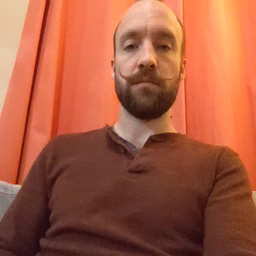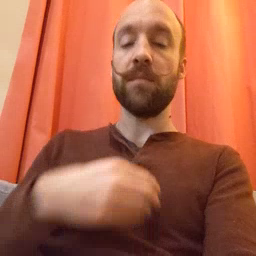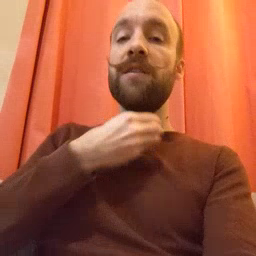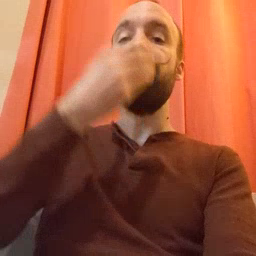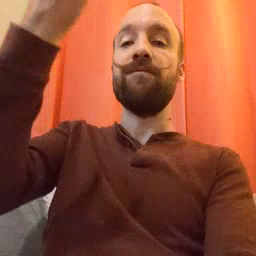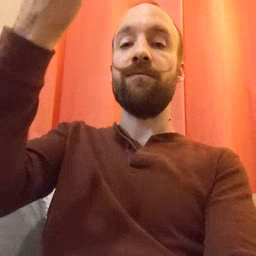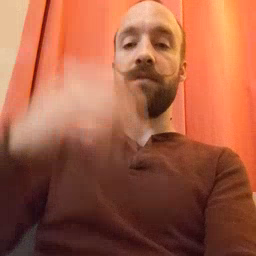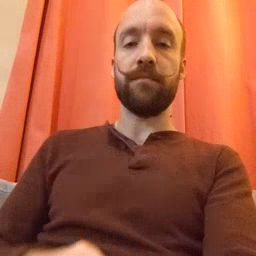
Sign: giraffe